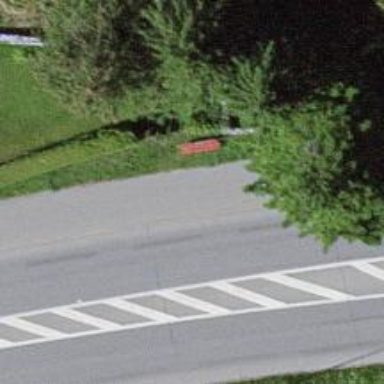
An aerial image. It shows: Red bench.